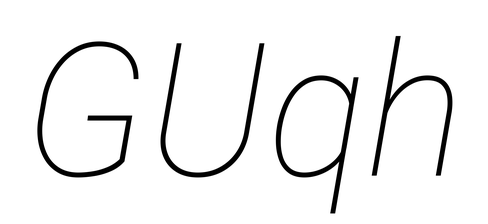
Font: Roboto-Italic_Thin_Italic